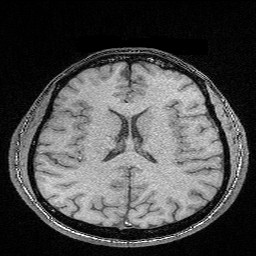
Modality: FLASH
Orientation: coronal
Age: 31
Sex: male